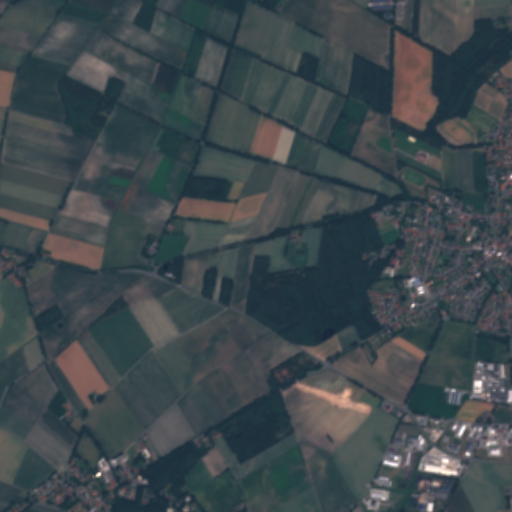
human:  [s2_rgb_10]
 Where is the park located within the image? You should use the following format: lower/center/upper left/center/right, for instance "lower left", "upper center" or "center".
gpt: The park is located in the upper right of the image.
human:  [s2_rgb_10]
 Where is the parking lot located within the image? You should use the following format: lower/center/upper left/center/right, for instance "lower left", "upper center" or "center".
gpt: The parking lot is located in the center right of the image.
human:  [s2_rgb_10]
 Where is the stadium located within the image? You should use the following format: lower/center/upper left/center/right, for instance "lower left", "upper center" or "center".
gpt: The stadium is located in the center right of the image.
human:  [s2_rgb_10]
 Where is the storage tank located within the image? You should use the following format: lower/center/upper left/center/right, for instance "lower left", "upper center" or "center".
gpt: The storage tank is located in the lower right of the image.
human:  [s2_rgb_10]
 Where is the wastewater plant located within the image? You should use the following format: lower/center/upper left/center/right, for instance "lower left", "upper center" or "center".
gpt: The wastewater plant is located in the lower right of the image.
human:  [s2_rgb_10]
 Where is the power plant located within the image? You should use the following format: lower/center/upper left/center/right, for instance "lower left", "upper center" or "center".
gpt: There is no power plant in the image.